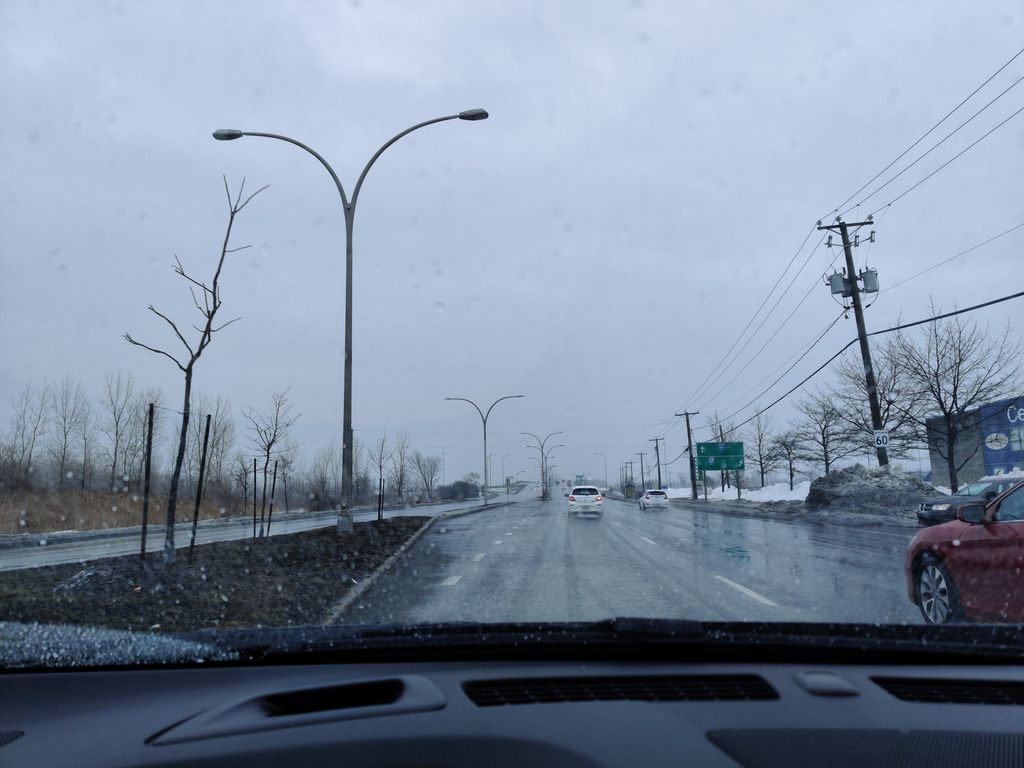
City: montreal